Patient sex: F
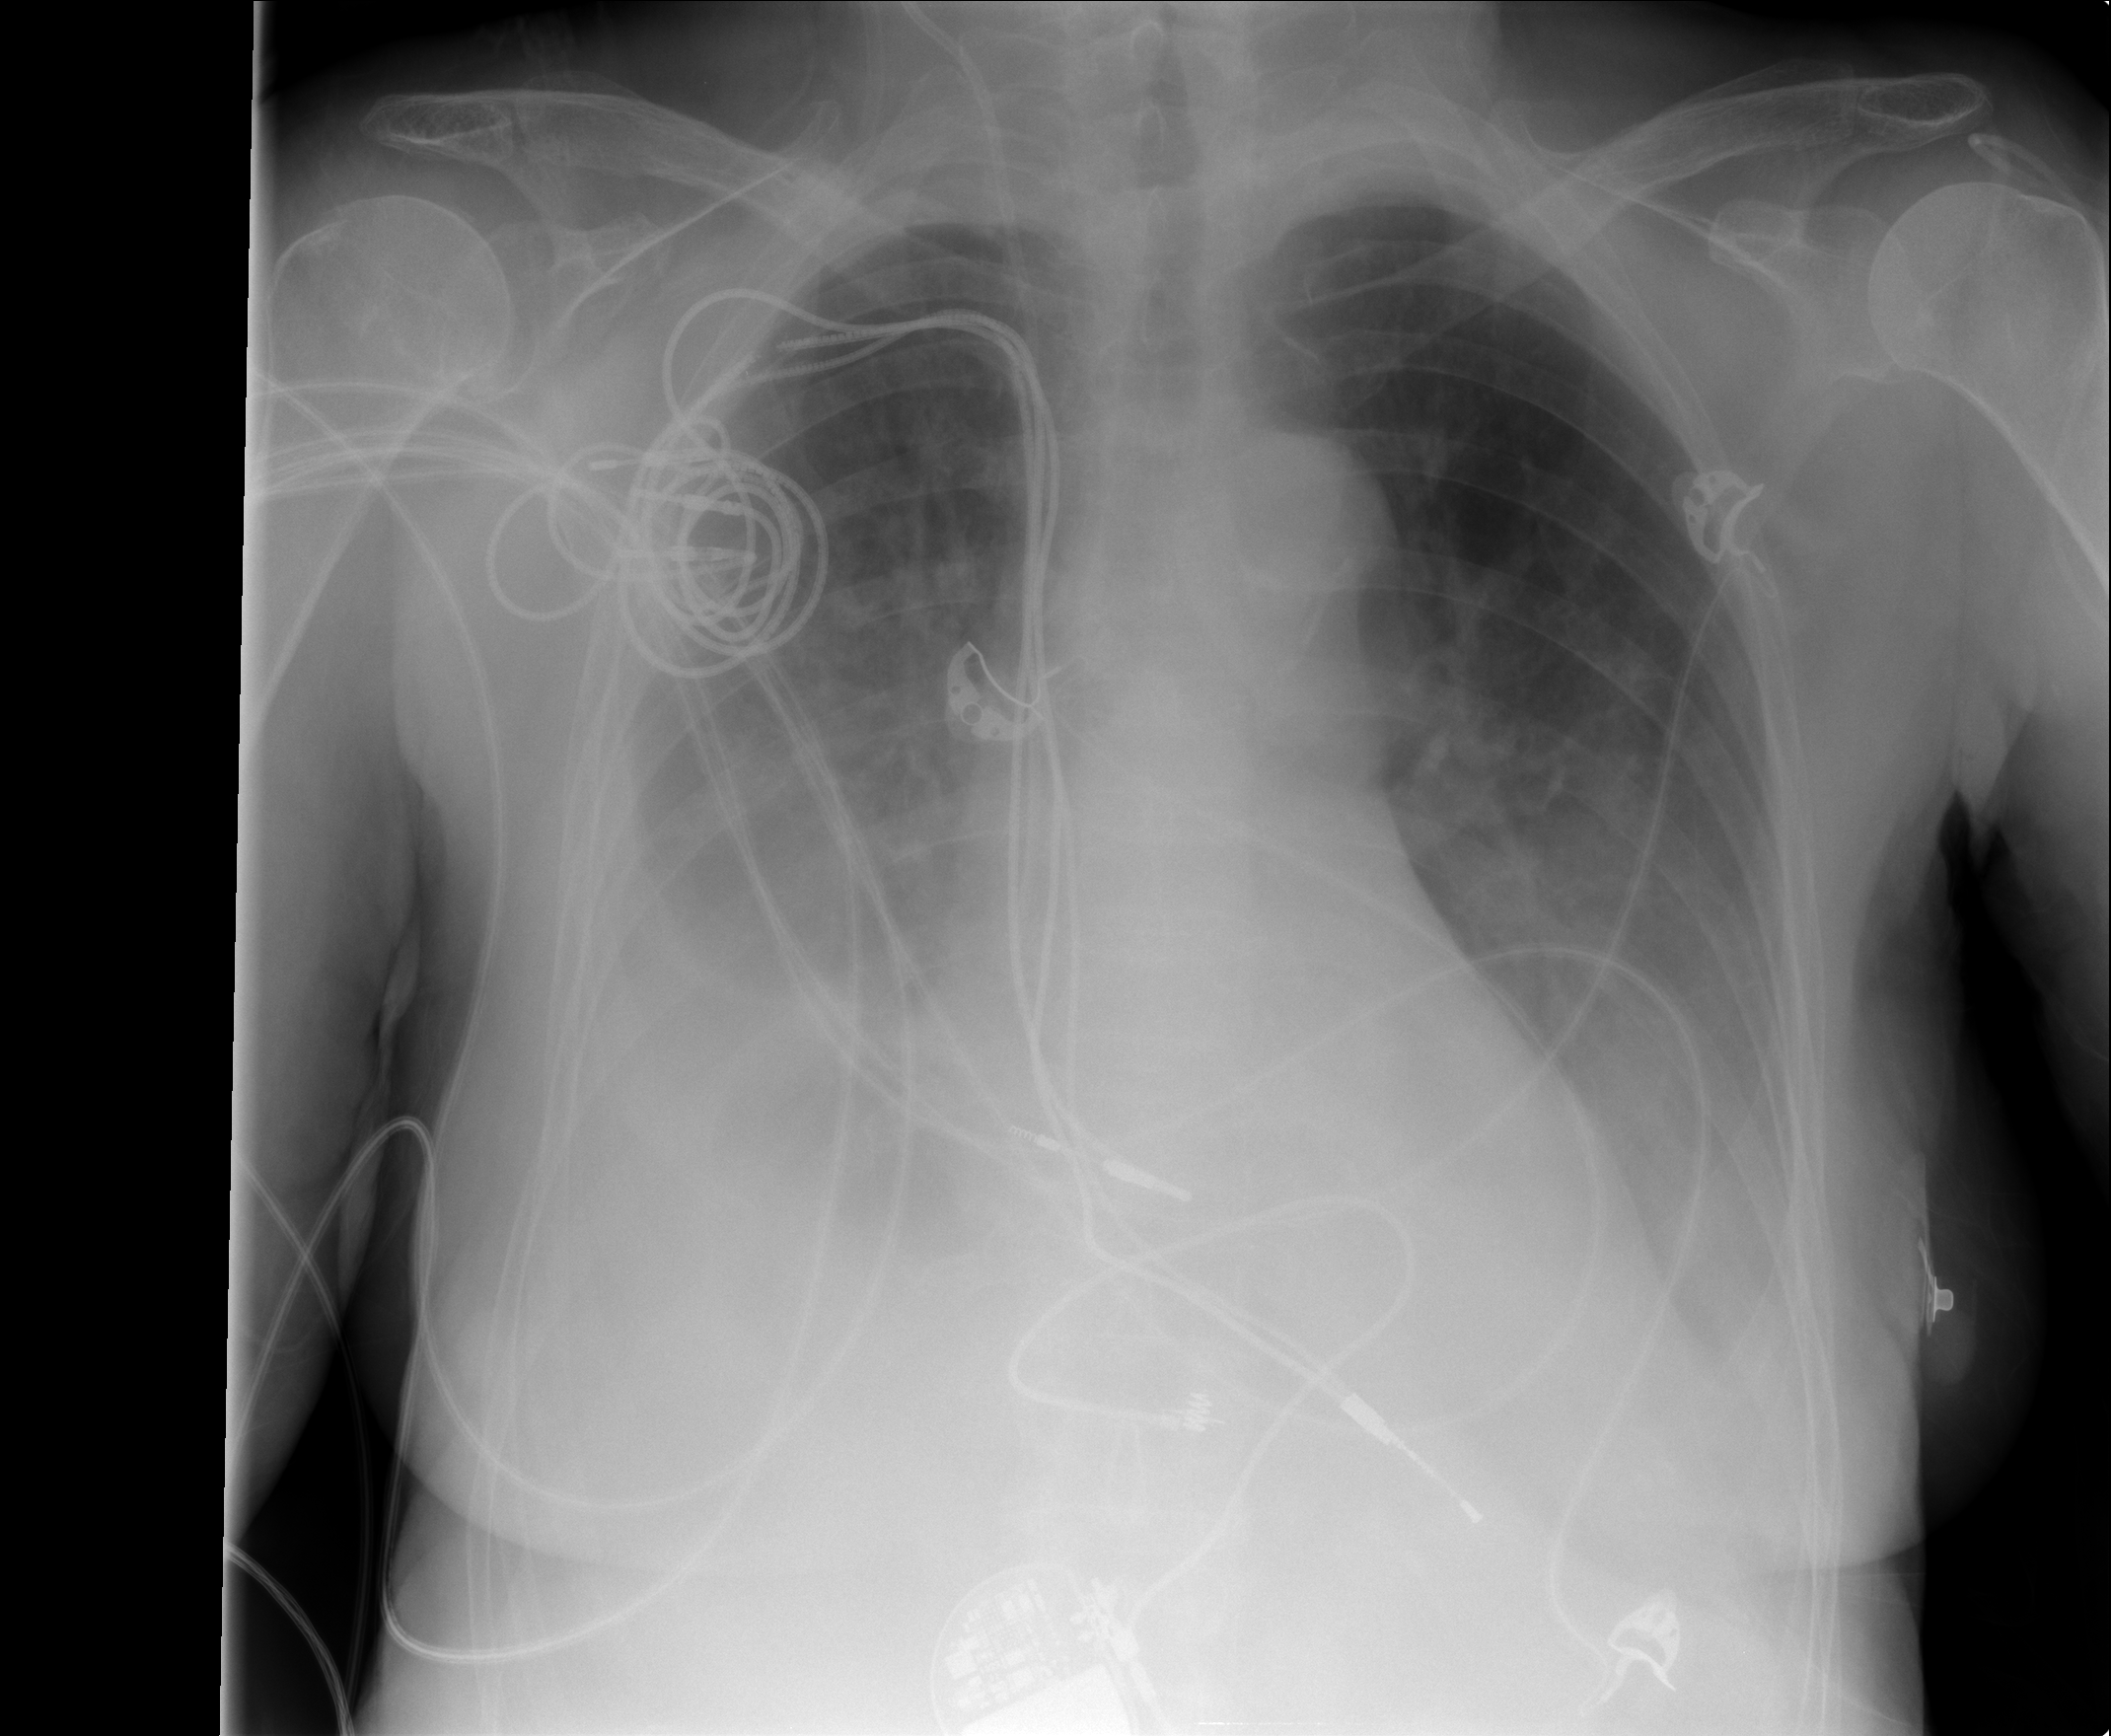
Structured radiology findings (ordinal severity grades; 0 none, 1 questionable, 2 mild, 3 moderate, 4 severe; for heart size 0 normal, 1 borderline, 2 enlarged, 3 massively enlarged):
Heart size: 0
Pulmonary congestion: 2
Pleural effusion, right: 3
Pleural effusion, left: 2
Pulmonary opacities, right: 0
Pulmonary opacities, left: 0
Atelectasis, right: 3
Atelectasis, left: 2